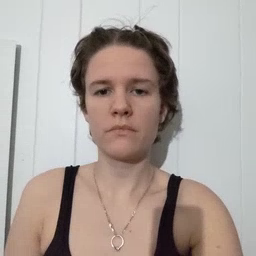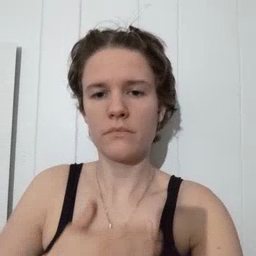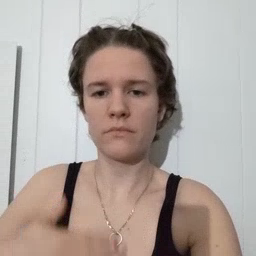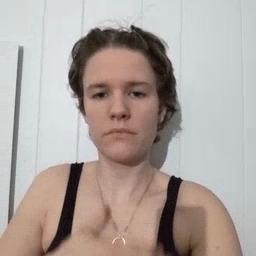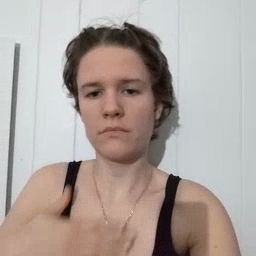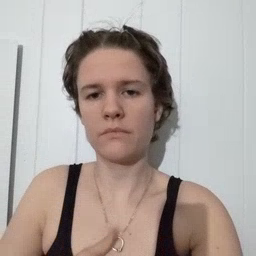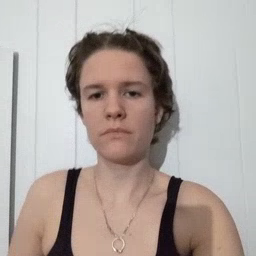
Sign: please